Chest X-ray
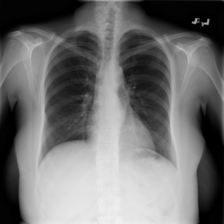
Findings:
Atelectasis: negative
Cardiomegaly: negative
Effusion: positive
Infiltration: negative
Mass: positive
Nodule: negative
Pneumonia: negative
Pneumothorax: negative
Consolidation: negative
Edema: negative
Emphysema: negative
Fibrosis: negative
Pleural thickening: negative
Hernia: negative